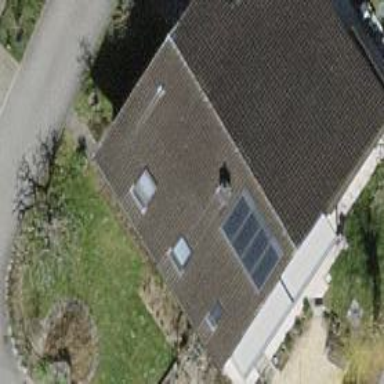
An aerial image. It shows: Solar photovoltaic panel generator.